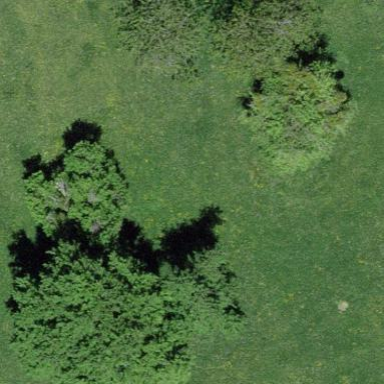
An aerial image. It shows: Forest area.